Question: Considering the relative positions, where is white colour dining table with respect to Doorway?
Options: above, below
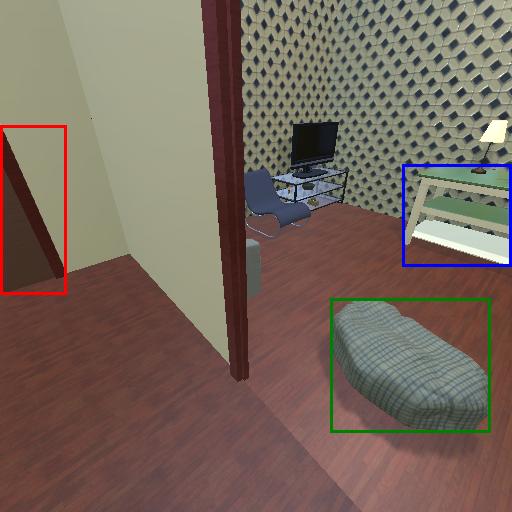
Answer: above